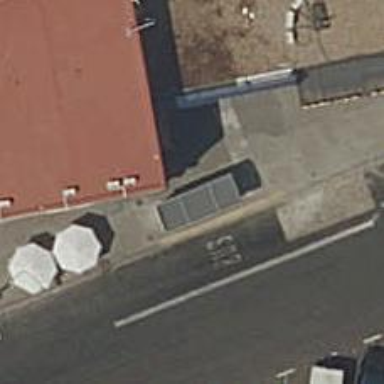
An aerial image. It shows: Bus stop with sheltered platform for public transport.